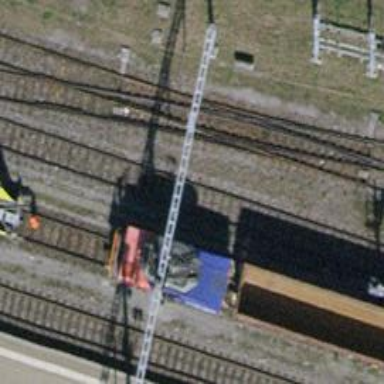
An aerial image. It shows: Rail siding with electrified contact lines for trains.